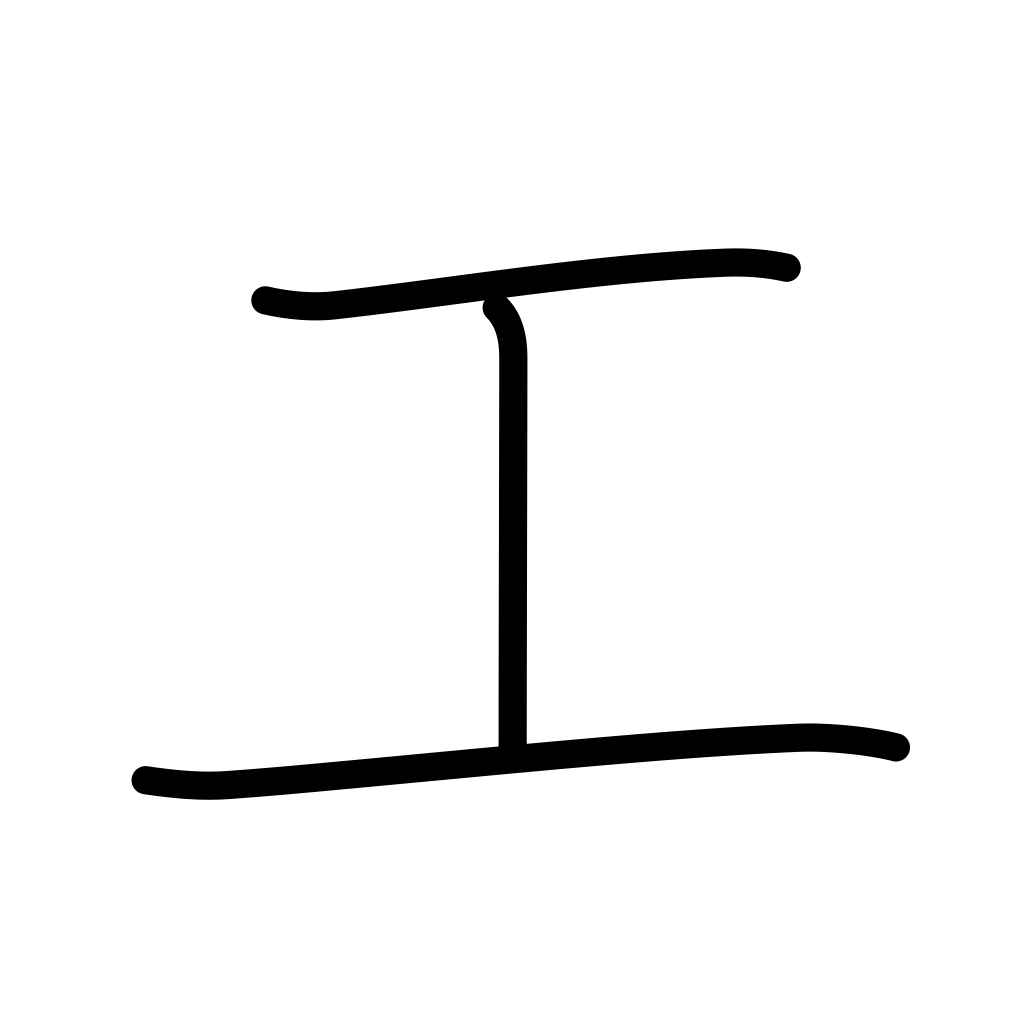
Meaning: craft, construction